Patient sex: F
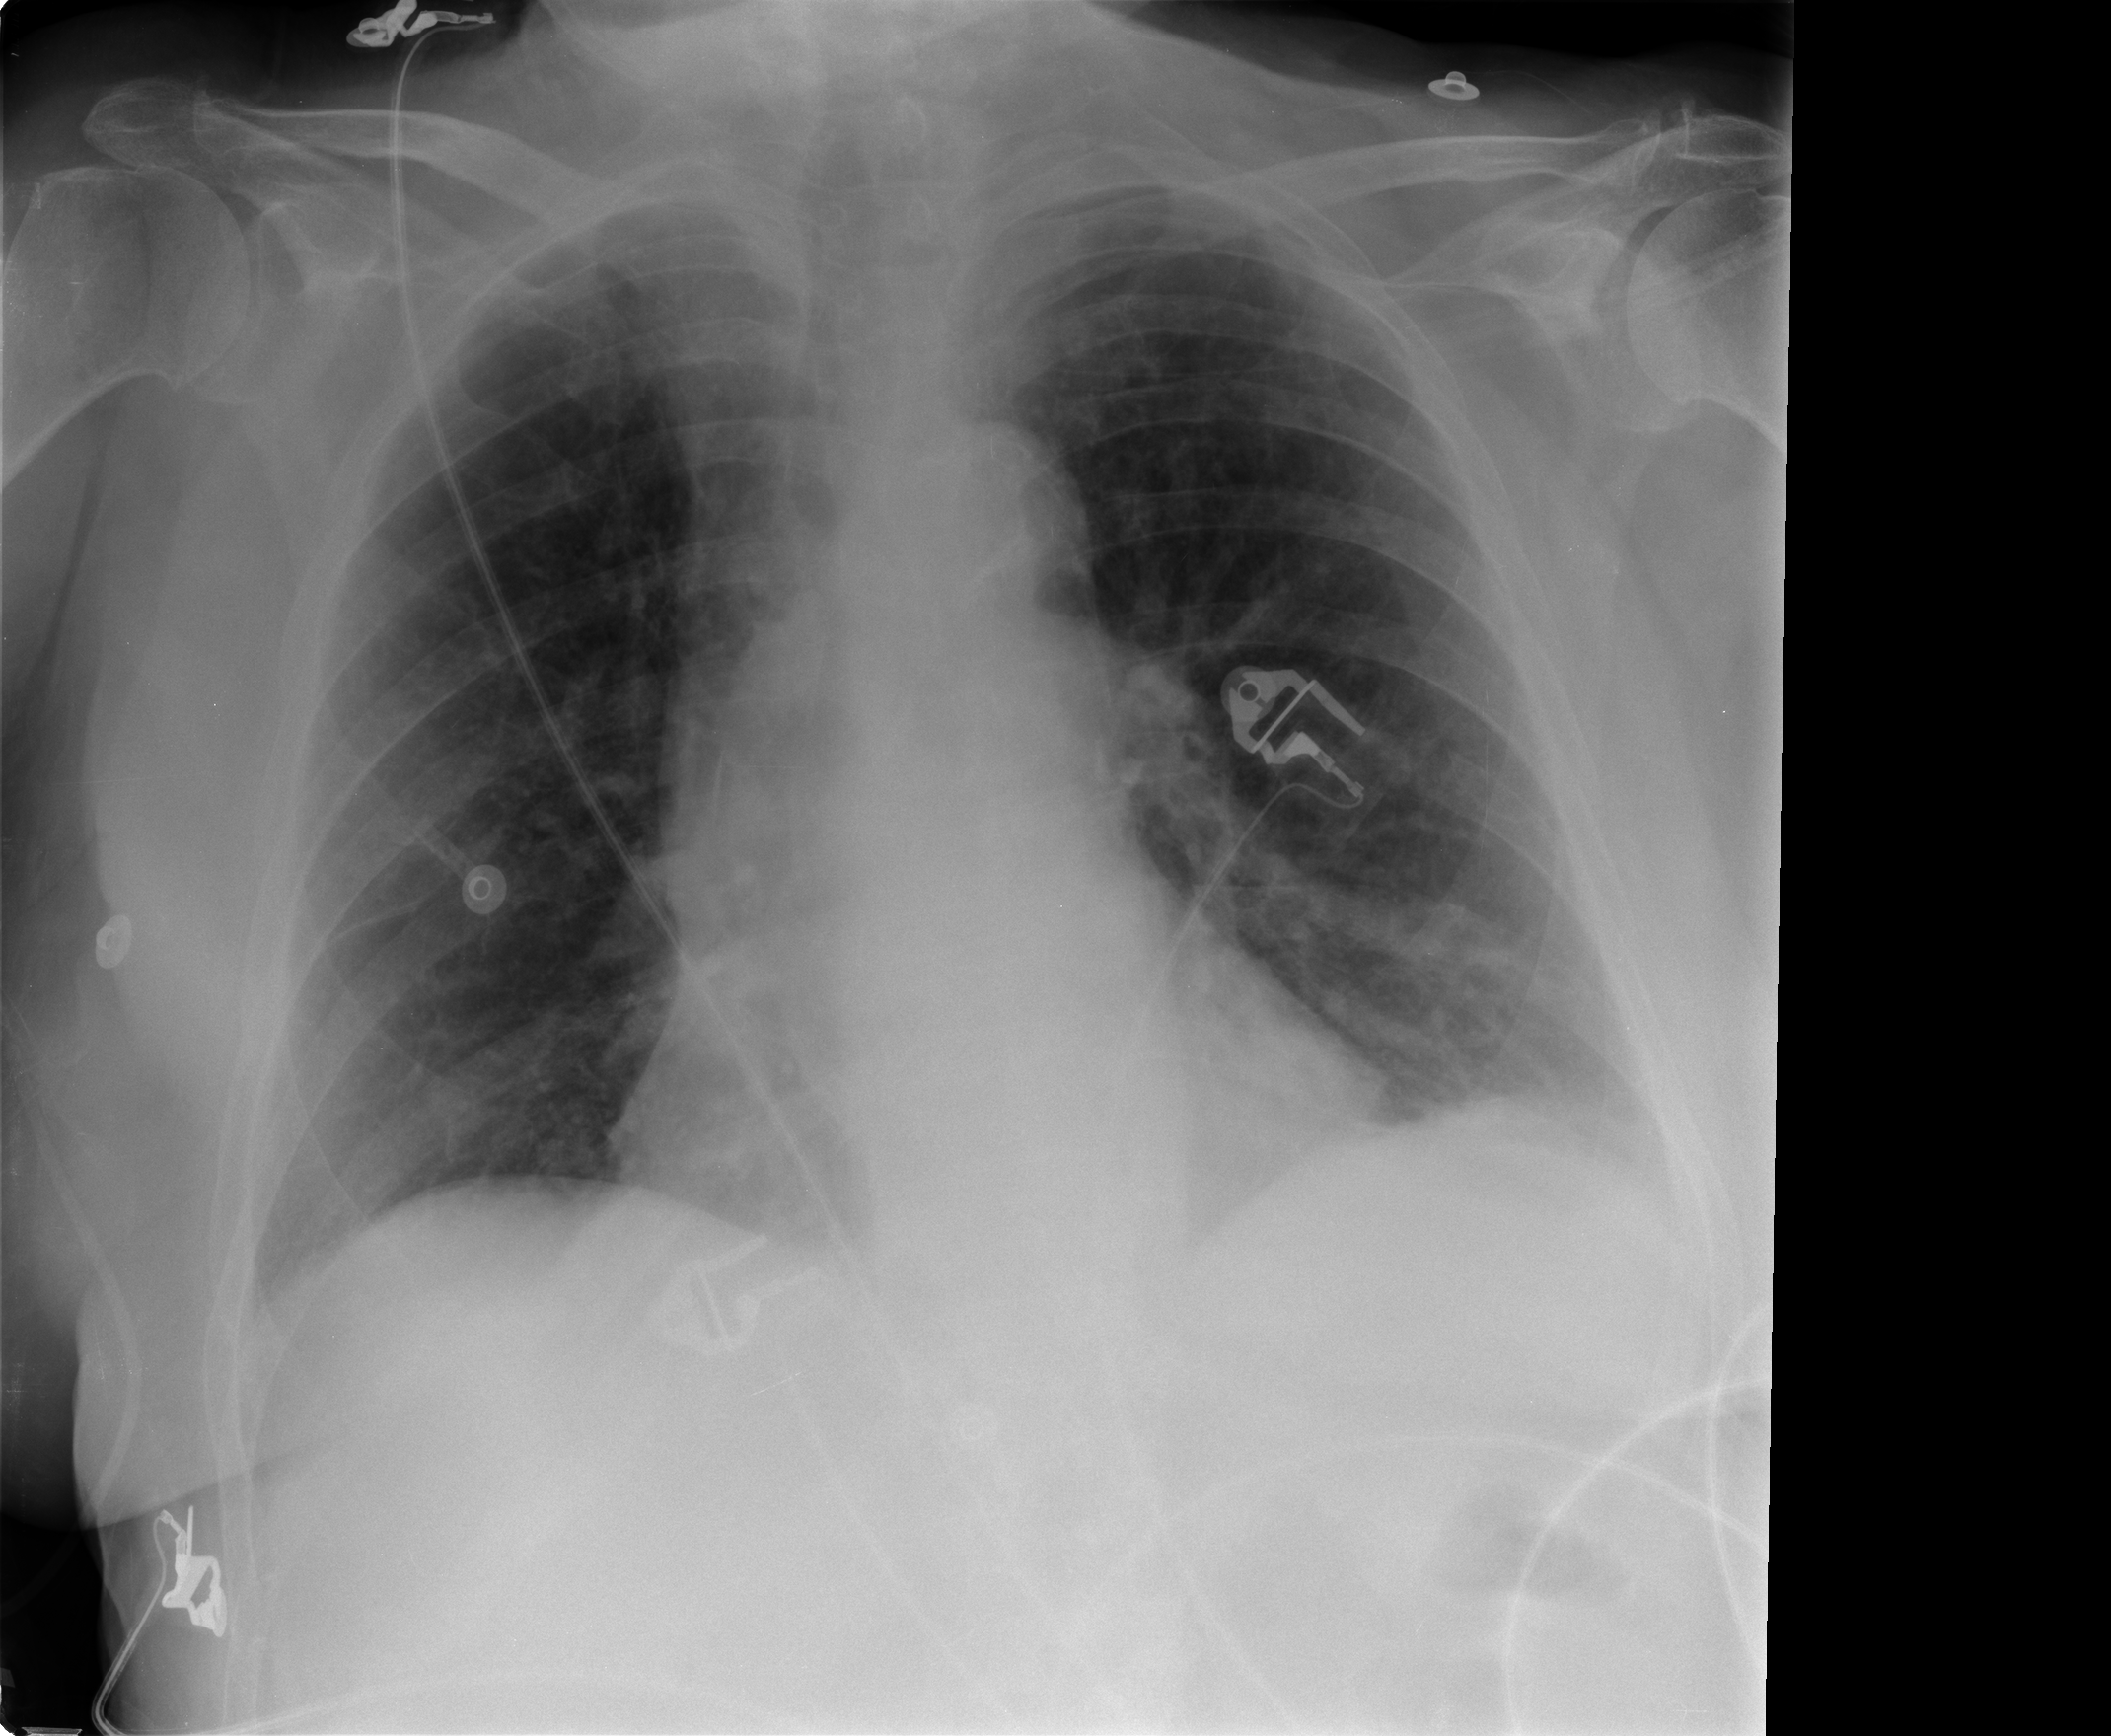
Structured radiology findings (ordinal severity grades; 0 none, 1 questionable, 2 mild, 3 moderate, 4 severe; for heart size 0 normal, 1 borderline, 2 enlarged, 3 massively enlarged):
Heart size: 0
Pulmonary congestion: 1
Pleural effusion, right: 0
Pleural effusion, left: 0
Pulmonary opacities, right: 0
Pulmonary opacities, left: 0
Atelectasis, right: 1
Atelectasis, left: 2